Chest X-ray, PA view. Patient: 57 years old, sex M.
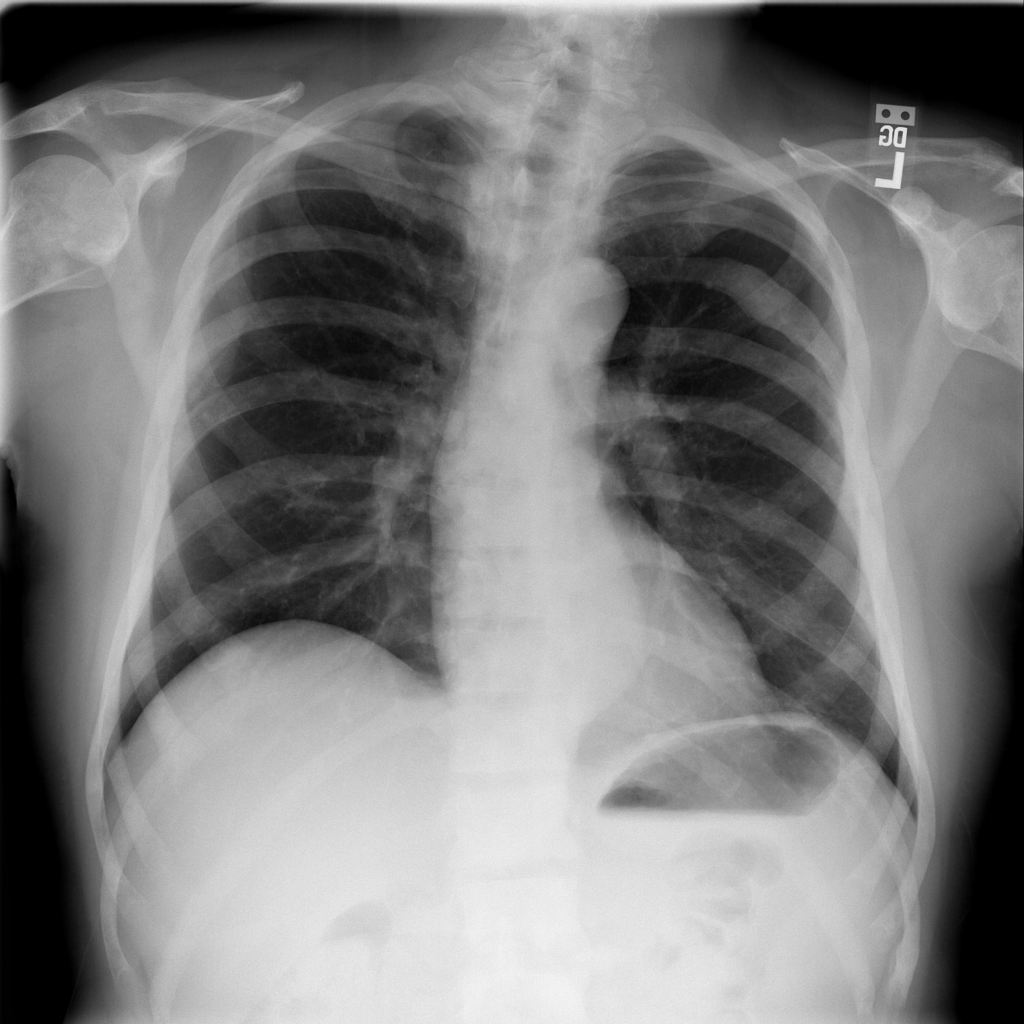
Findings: Effusion